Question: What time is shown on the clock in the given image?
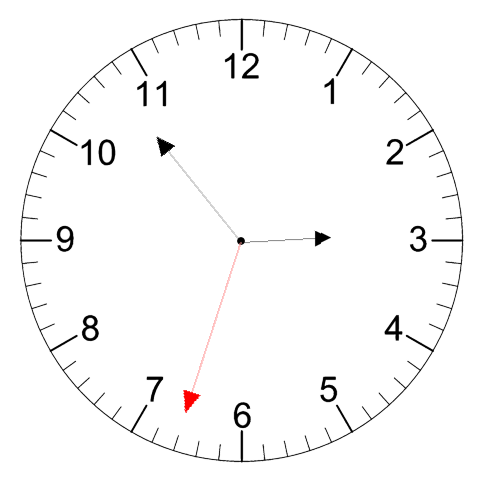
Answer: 02:53:33